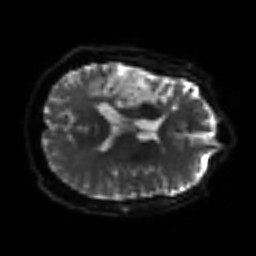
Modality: sbref
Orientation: axial
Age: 58
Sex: male
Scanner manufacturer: siemens
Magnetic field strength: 3 T
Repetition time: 3.2 s
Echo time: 0.081 s